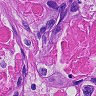
Metastatic tissue present: yes